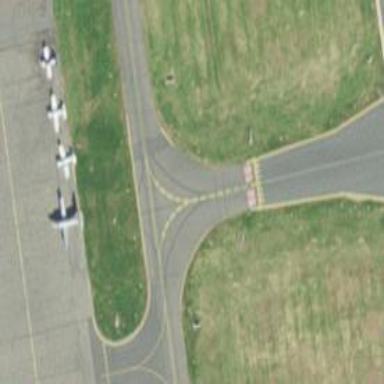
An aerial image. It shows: View of taxiway at the airport.